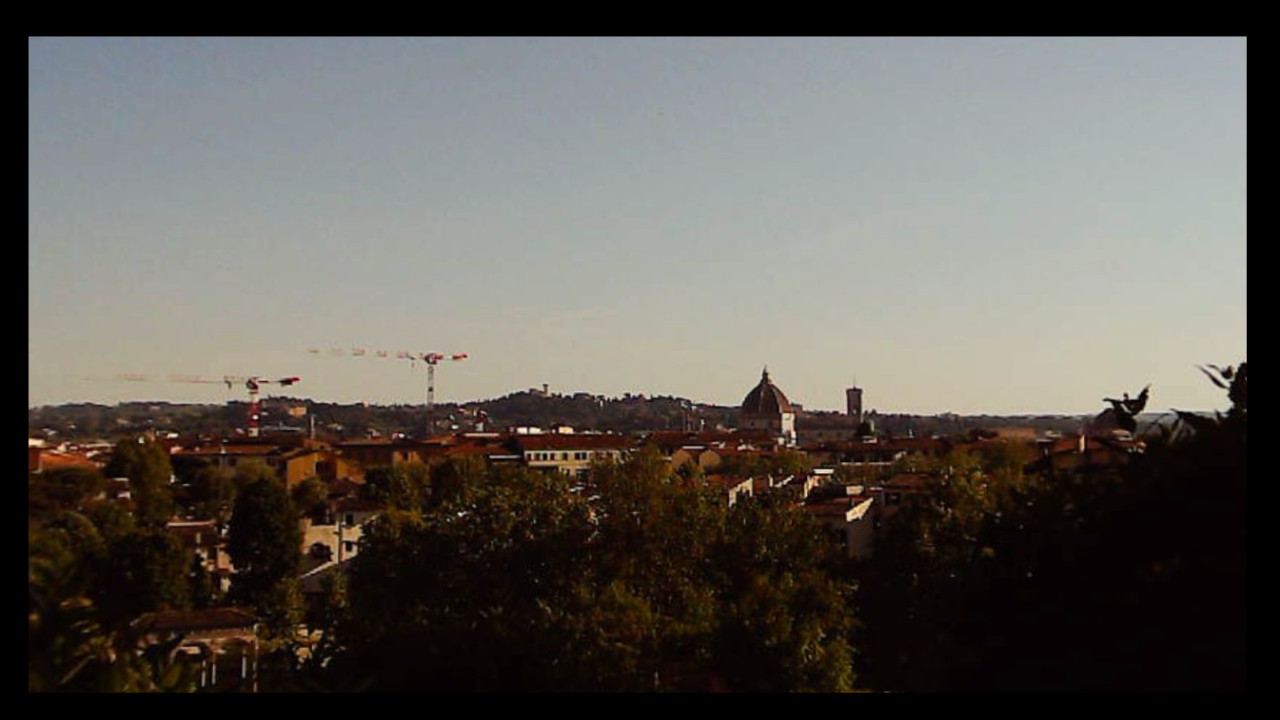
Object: Betafpv air75